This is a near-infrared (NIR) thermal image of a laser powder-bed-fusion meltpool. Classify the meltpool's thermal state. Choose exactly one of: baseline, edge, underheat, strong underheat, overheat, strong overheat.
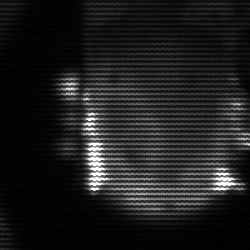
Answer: baseline